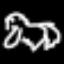
Label: frog